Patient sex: M
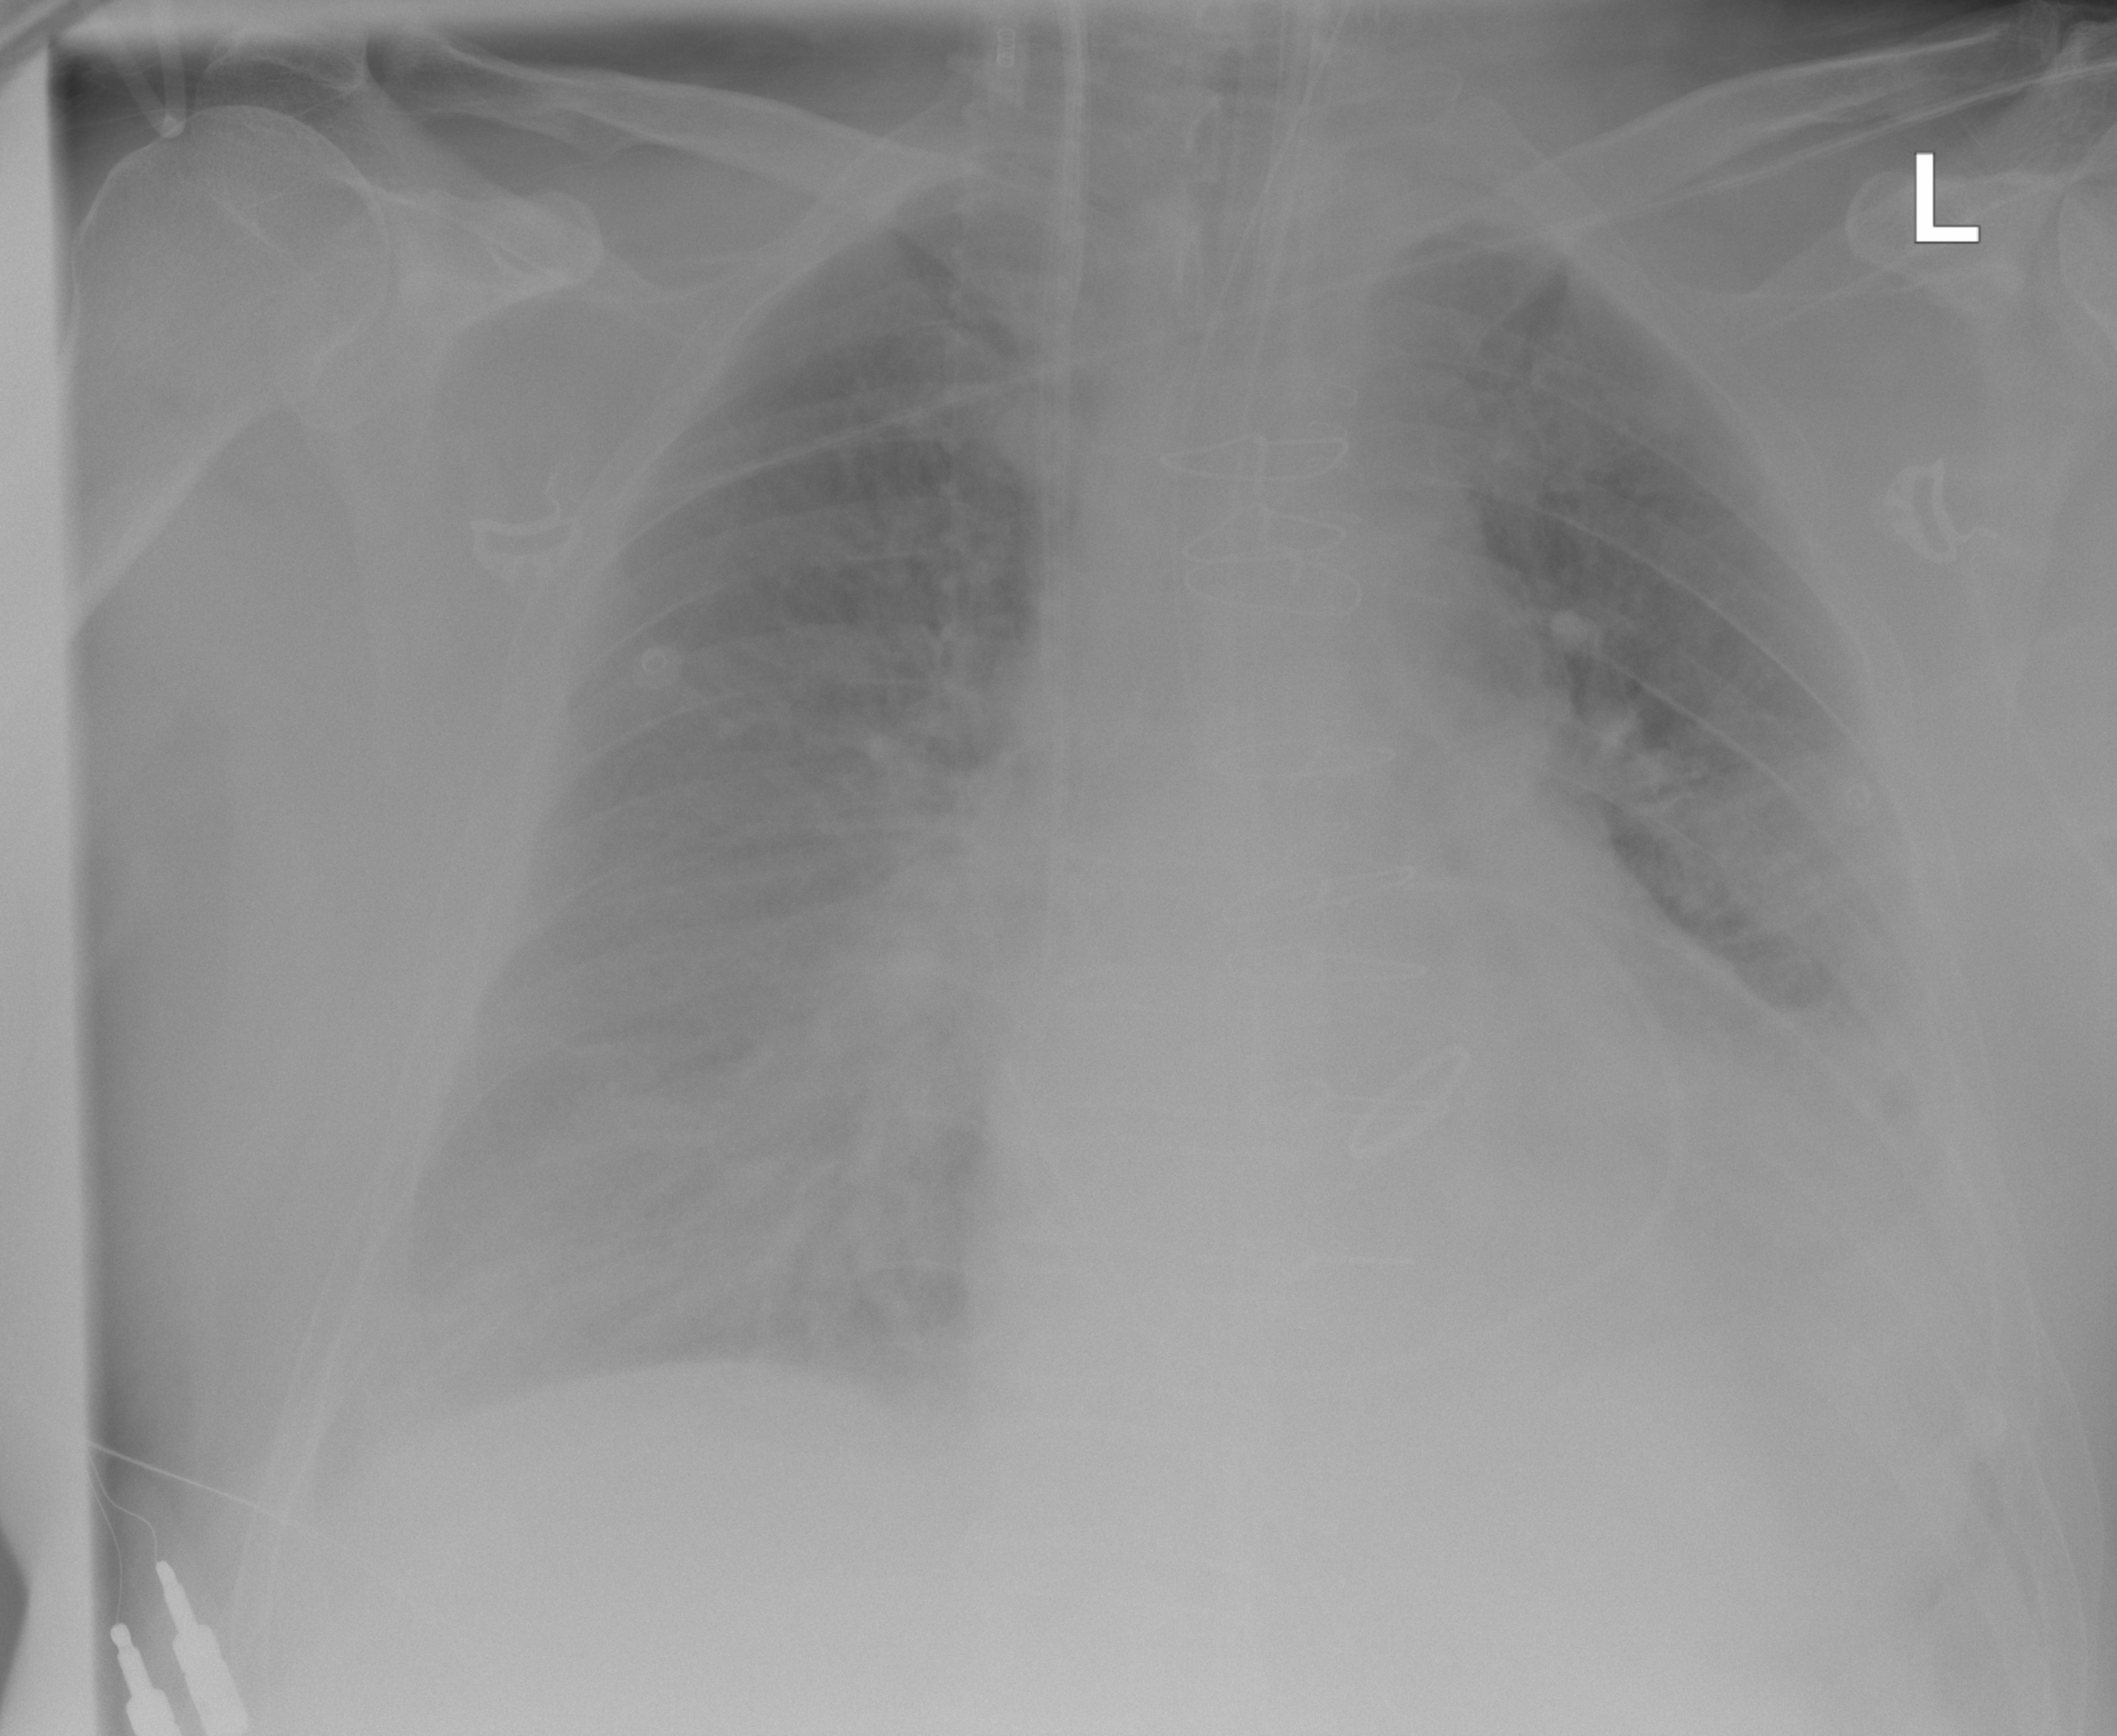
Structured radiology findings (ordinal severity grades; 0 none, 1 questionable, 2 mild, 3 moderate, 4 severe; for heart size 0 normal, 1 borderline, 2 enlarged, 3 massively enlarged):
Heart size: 1
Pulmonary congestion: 0
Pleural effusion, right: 0
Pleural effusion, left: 2
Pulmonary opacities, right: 0
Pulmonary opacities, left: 0
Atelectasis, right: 2
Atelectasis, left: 2